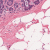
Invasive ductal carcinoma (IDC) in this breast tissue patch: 0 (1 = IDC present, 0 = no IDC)